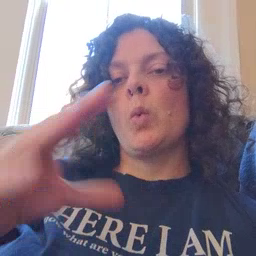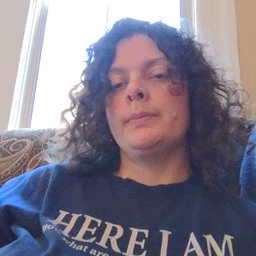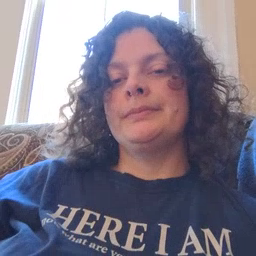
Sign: story